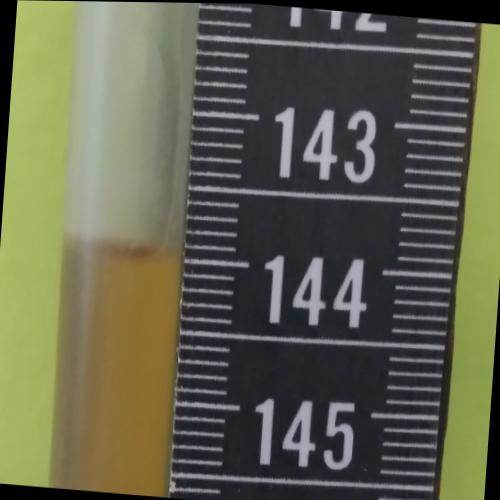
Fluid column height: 144.0 cm